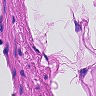
Metastatic tissue present: no